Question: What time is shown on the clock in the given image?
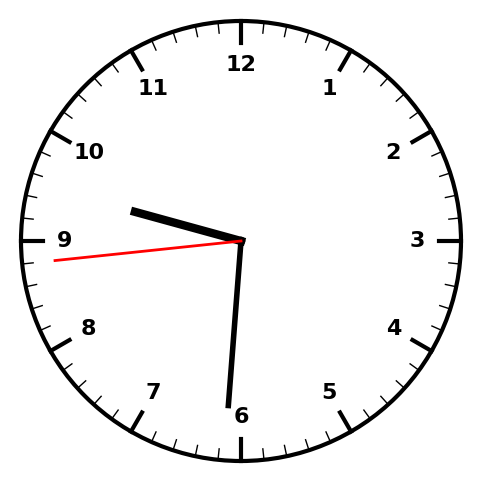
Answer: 09:30:44